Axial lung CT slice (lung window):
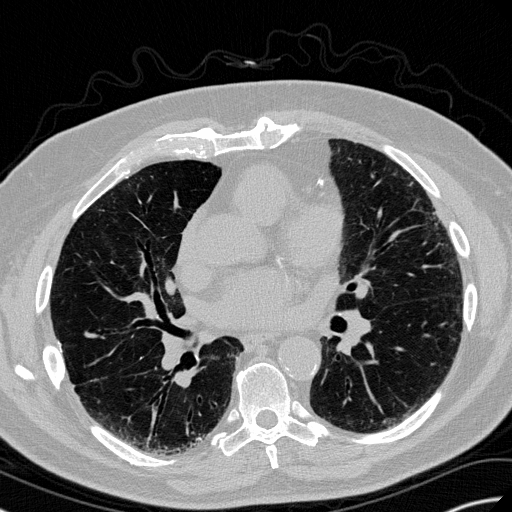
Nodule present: no